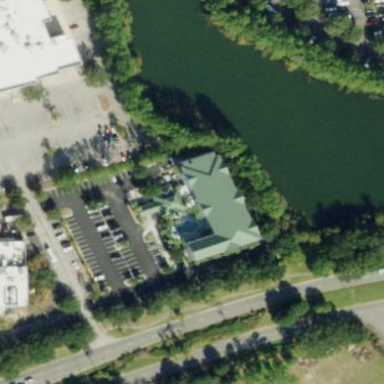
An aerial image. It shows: Hotel building.